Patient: sex M, age 75
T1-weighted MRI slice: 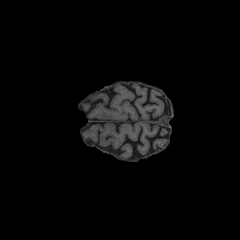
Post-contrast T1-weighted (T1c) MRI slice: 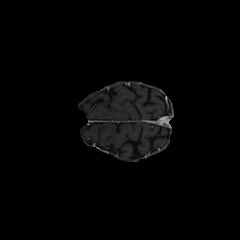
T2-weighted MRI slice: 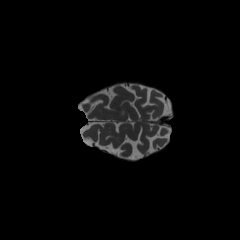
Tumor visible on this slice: no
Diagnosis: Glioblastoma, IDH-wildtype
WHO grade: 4